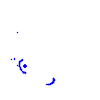
Particle: proton